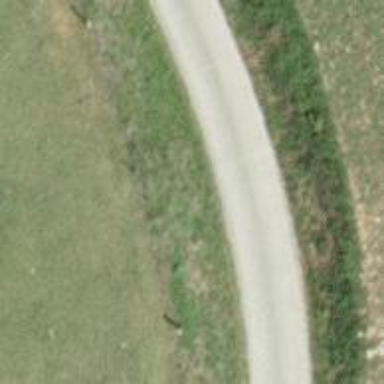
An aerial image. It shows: Unclassified road with grade1 track type.